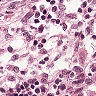
Metastatic tissue present: no